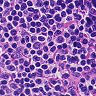
Metastatic tissue present: no